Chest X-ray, AP view. Patient: 45 years old, sex F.
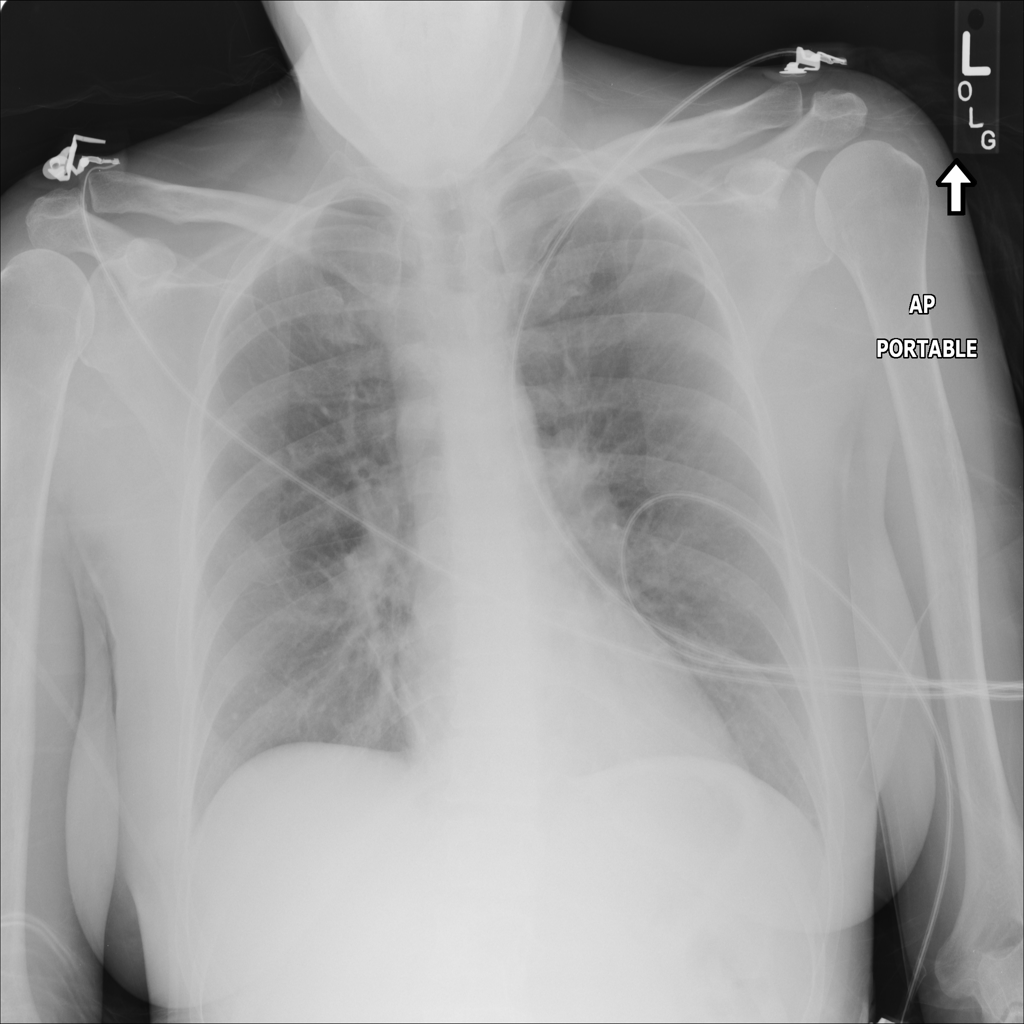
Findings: No Finding